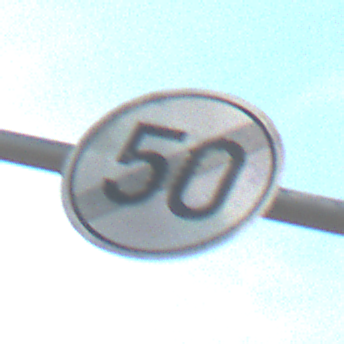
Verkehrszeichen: EndeGeschwindigkeit50
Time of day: MorningAfternoon
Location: Outdoor (Suburban)
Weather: PartlyCloudy
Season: NotSpecified
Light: Natural